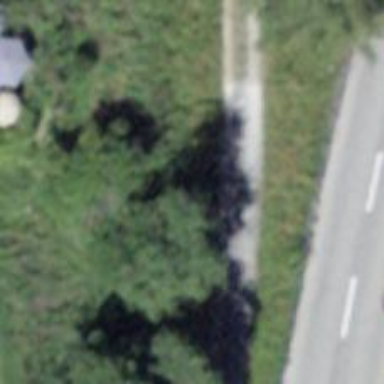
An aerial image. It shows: Well-maintained track road with grade 1 tracktype.